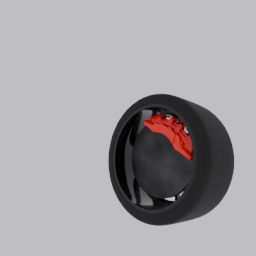
Label: mechanical